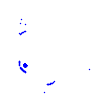
Particle: electron